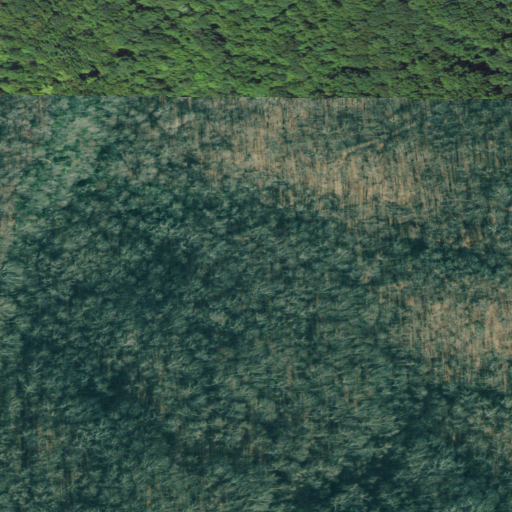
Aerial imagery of depression(s) in Georgia named Cherry Cove containing deciduous forest and mixed forest